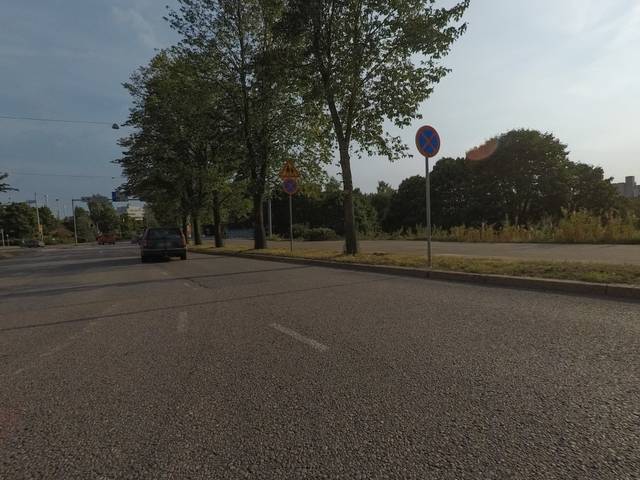
Region: Finland
Coordinates: 60.196, 24.936